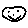
Label: smiley face